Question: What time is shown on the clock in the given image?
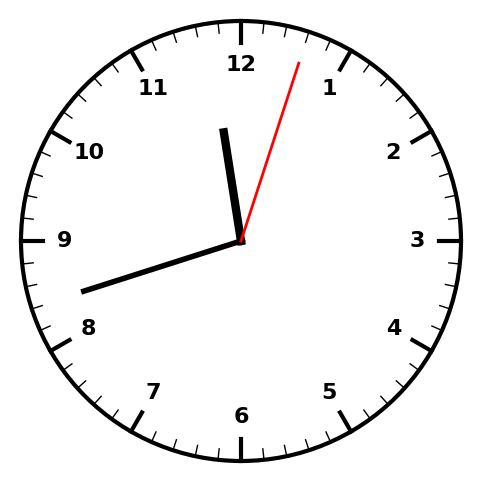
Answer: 11:42:03